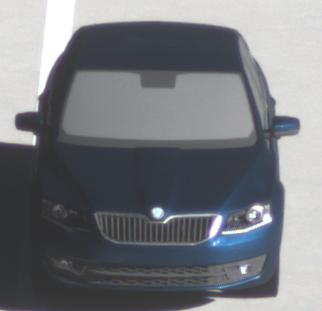
Make: Skoda
Model: Octavia 1.2 TSI
Detailed model: Octavia (III) Limousine
Model produced from: 2013/02
Model produced until: 2015/04
Doors: 5
Color: blue
Road condition: dry road
Daytime: morning or afternoon
Contrast: high contrast